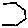
Label: hexagon